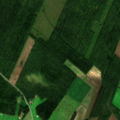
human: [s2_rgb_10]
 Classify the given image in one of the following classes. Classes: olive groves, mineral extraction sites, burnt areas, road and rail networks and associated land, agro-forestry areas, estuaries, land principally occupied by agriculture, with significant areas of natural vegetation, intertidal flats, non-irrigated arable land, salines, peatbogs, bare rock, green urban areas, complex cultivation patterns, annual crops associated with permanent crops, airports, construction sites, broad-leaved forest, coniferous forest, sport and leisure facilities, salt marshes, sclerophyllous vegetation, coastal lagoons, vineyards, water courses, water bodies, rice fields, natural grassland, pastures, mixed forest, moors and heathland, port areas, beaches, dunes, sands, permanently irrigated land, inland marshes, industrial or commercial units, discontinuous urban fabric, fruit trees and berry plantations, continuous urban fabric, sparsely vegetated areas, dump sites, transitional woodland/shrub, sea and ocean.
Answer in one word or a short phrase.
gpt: non-irrigated arable land, coniferous forest, transitional woodland/shrub